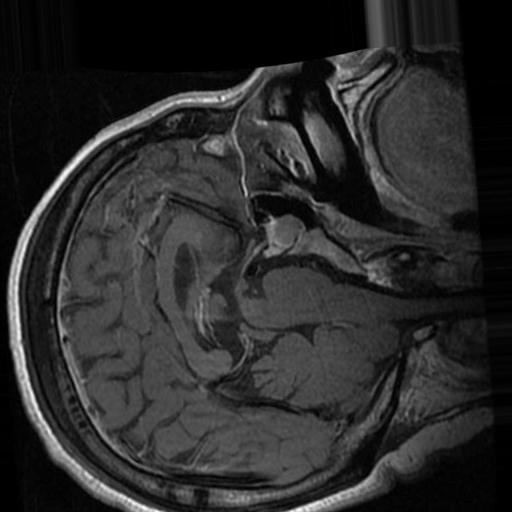
Label: brain_tumor